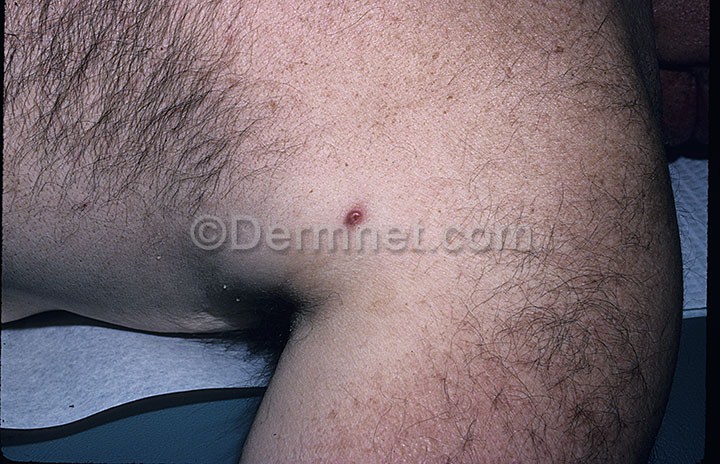
Disease: Scabies Lyme Disease and other Infestations and Bites